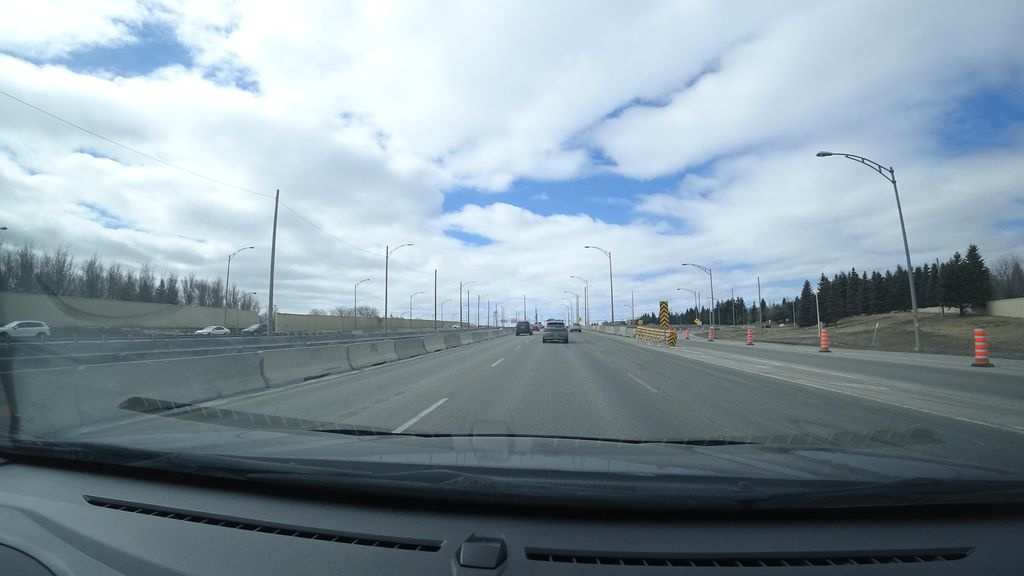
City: quebec_city